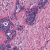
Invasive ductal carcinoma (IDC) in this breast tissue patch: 0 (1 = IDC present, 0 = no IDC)